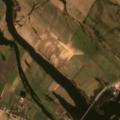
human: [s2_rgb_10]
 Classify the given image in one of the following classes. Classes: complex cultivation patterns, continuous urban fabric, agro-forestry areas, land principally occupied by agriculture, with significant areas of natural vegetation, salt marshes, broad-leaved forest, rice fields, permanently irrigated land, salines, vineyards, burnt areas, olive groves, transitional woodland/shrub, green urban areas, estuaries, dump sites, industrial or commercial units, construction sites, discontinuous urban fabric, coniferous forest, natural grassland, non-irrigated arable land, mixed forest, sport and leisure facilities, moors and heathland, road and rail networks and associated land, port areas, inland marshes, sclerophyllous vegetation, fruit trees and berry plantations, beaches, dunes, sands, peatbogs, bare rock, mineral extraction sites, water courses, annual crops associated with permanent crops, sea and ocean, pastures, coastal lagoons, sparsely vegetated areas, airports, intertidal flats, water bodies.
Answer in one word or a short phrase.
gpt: discontinuous urban fabric, non-irrigated arable land, pastures, complex cultivation patterns, water bodies